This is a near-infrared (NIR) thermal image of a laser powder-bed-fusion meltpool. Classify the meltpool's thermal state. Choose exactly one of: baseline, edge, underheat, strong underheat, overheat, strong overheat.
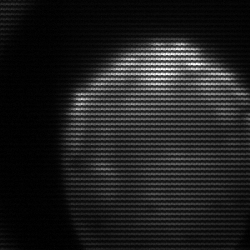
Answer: edge